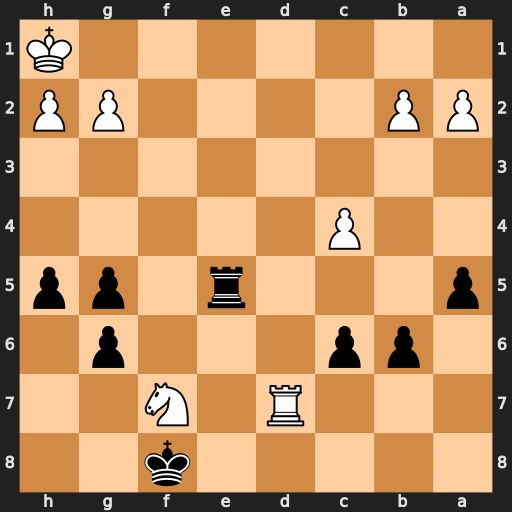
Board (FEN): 5k2/3R1N2/1pp3p1/p3r1pp/2P5/8/PP4PP/7K
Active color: b
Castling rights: -
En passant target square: -
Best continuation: Re1#